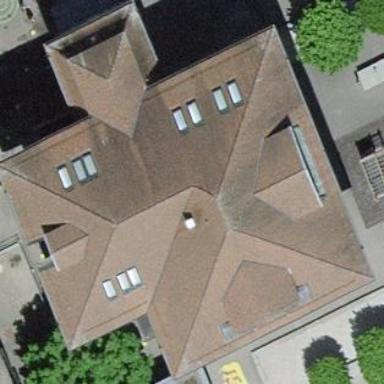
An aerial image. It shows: School building.